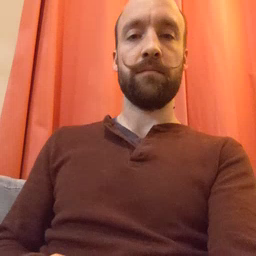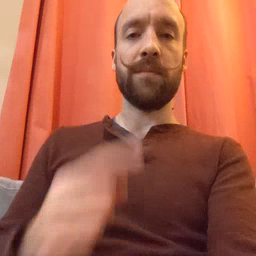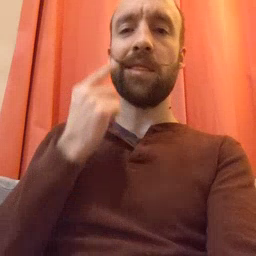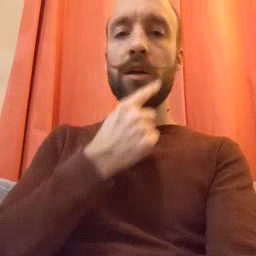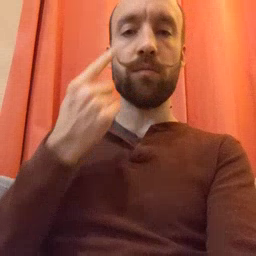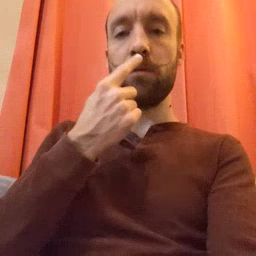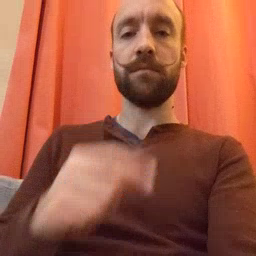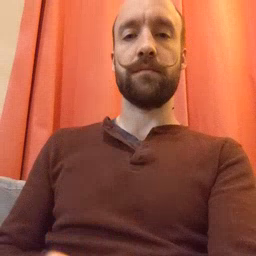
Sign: mouth